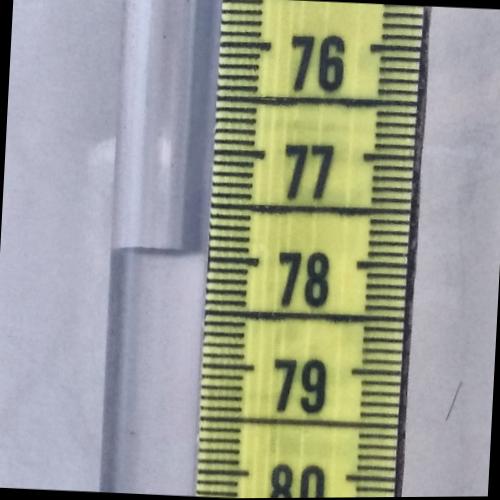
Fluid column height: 77.9 cm